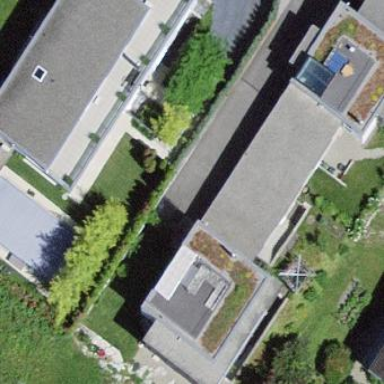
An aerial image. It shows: Flat roof on top of building.